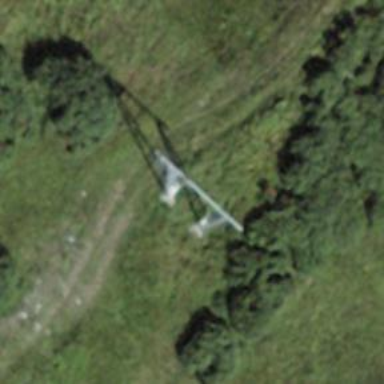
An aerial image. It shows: Pylon used for aerialway.